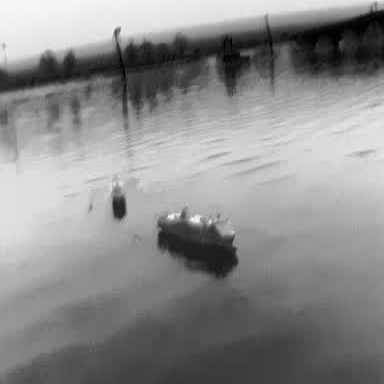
There is a liner in the infrared image.